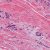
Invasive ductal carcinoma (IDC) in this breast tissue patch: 0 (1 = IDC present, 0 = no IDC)